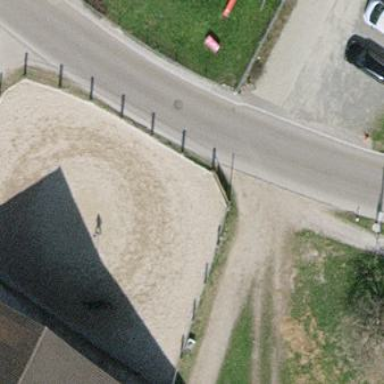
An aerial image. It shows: Equestrian pitch for leisure land use.